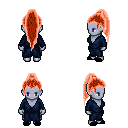
a pixel art fantasy rpg character, female body template, dark elf, purple skin, blue robe, metal pants, red extra-long topknot hairstyle, black slippers, four views (front, back, left, right), 2x2 character sprite sheet, small pixel art, hard edges, no anti-aliasing